Question: Can any one suggest me is there any open source lib for sliding menu like we have for android?

I want to achieve something like in blackberry.
OR
What are the other good options to achieve this?
I want to implement this in bb7 because in bb10 action menu is already there to achieve the same thing.
Thanks
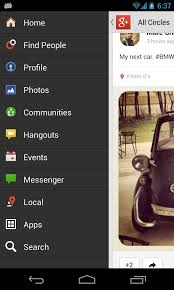
Answer: As I understand it, the approach taken by Facebook to do the scrolling is complicated to implement and requires some detailed understanding of BlackBerry UI along with some tricky animation coding. And you will note that it is nothing like Android. The menu items swipe over and completely replace the screen, they do NOT push the current screen to the right. Pushing the screen partially to the right is not very BB like and will (as has been pointed out) cause difficulties on trackpad only devices.
A much simpler implementation, that I think will give similar look and feel to the Facebook implementation, is to use screen transitions. This Is how I would approach this, and I would use three steps:
1) In your first iteration, you can just create a transparent screen, with your menu items as buttons, and push it over the top of your current screen. There are issues creating a transparent MainScrees, because of the number of Managers hidden in a MainScreen, so use a FullScreen for this, and create a background using something like this:
'''
BackgroundFactory.createSolidTransparentBackground(0, 0));
'''
You can play with this to get it looking like what you want (for example to configure full width buttons).
2) When this is working, use screen transitions to have it slide over the top from the left - this gives you something like the Facebook menus. Here is some screen transition doc:
<URL>
3) To get it looking just like the Facebook menus, have a transparent region at the top that matches the 'header' area of your app, and then it will look like the menus are sliding in underneath the header.
It might be in fact this is what the Facebook team actually did!
Now I must be honest, I have never done this, so I can't give you code, or even guarantee this will work. But I am confident it will and happy to help if you find any issues.
Re the code presented in here:
<URL>
If you are considering using it, I suggest you review the variation on this code that I supplied in answer to a similar question, see:
<URL>
Kevin's comments below suggest another variation (thanks Kevin).
There is the possibility that you do not need to code the animation - because scrollable managers will scroll to display the focusable Field when focus changes. So one way of moving the "drawer" is to programmatically change the focus. This only works if you have full width focus items of course.
So it is possible that you can insert the menus into a scrollable HFM at position 0, then set focus on them, the HFM will scroll for you, then using ScrollListener, remove the right hand side when the scroll is (nearly) finished. Reverse to scroll back. I think I have glossed over a few implementation details, but the principle sounds reasonable.
Also following Kevin's comment, I did not appreciate that the transparent parts of a popped screen went black, that is something I might have a play with.